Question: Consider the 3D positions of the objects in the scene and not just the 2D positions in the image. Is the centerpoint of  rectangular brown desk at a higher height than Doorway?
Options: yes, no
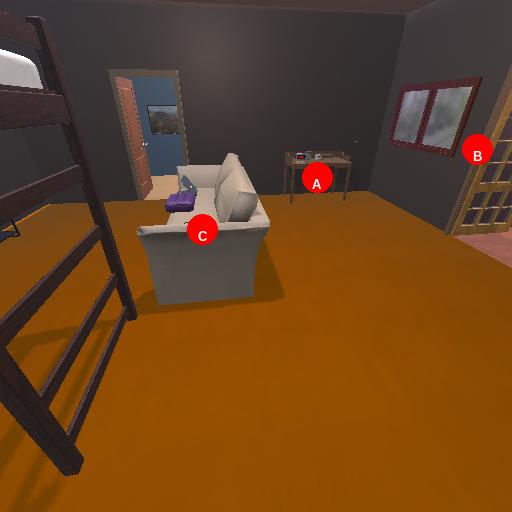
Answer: yes